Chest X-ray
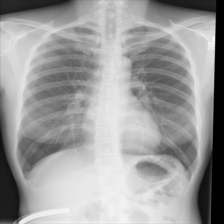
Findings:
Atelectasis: negative
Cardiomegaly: negative
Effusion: negative
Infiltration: negative
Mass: negative
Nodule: negative
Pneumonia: negative
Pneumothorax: negative
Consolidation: negative
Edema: negative
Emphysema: negative
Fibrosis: negative
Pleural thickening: negative
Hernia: negative